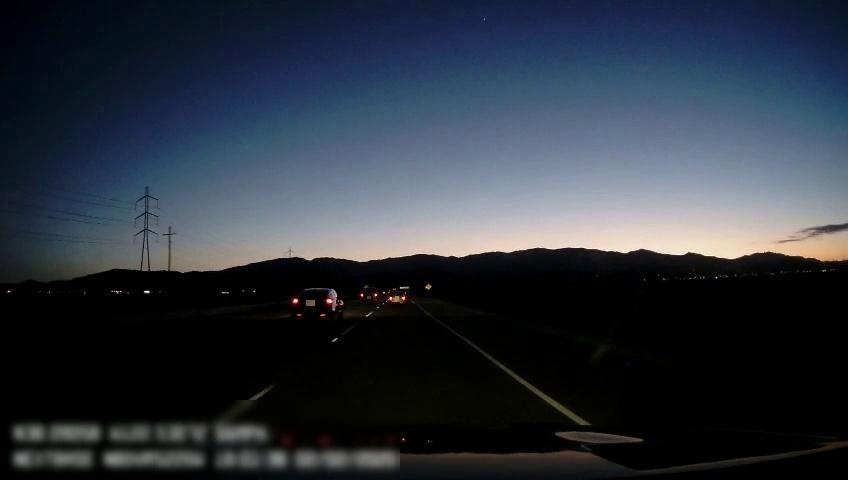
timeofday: Dusk/Dawn/Twilight
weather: Sunny
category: Drivable Space
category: Vehicles | Car
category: Vehicles | Car
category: Vehicles | Car
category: Lanes | Current Lane
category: Lanes | Alternate Lane